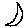
Label: moon